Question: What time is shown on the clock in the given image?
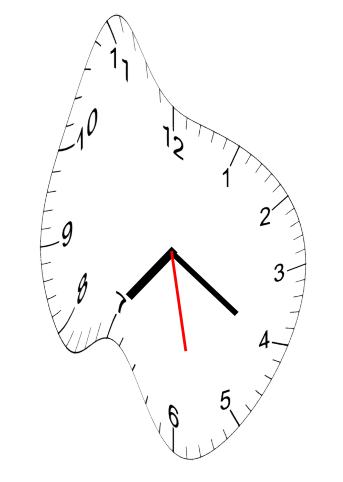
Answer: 07:20:28